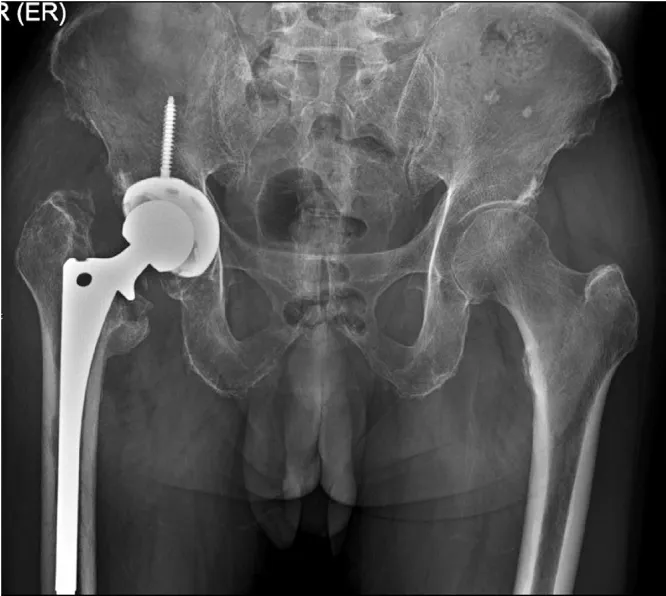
Plain radiographs at 6 months after revision total hip replacement.
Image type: radiology (x_ray)